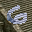
Label: 6